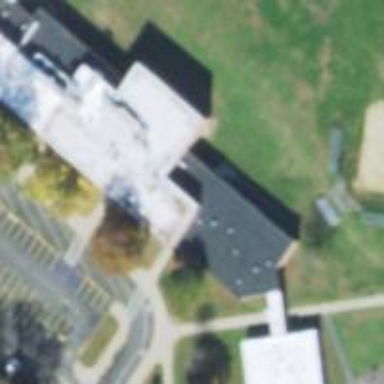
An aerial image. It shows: School building.